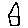
Label: house